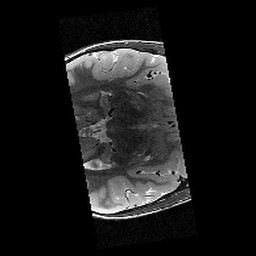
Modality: T2w
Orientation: axial
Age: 10
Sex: male
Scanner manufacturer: siemens
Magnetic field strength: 3 T
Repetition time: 9.23 s
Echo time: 0.067 s